Field crop: maize
Growth stage: 2
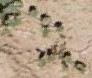
Species: convolvulus